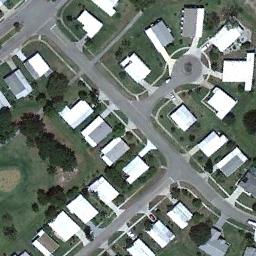
Label: residential